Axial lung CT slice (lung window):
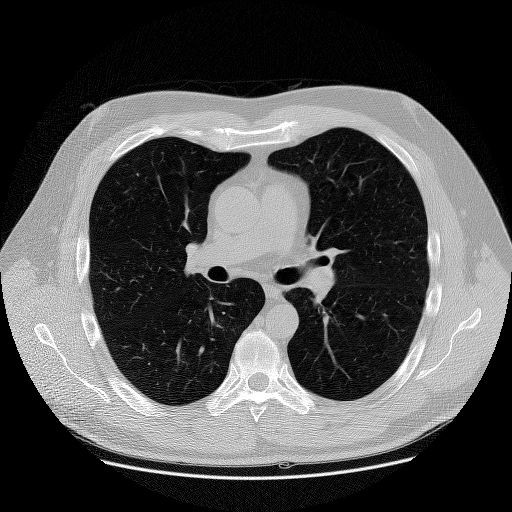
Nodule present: no